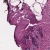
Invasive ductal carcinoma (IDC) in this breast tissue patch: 0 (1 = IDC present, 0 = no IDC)